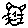
Label: cat